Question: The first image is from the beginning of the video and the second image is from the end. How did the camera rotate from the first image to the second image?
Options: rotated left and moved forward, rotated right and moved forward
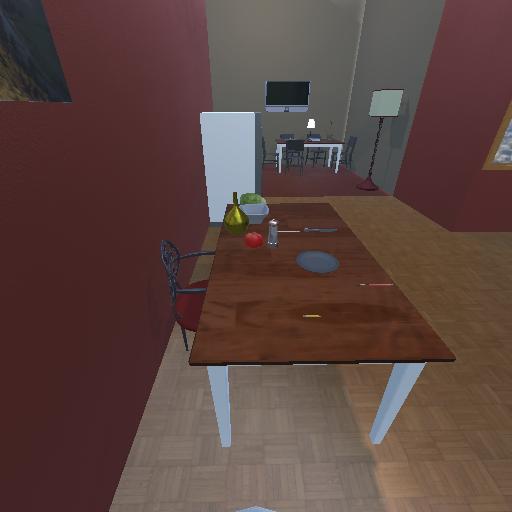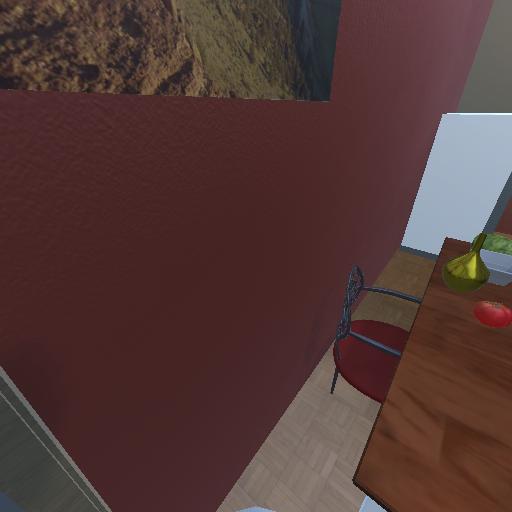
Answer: rotated left and moved forward